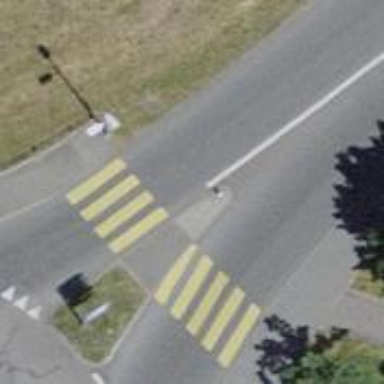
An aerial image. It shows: Marked road crossing with pedestrian island.